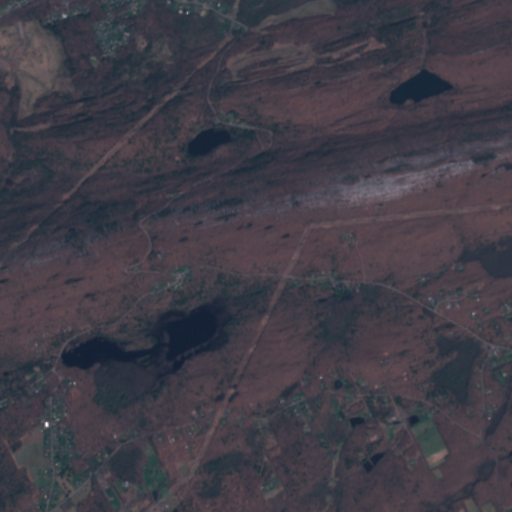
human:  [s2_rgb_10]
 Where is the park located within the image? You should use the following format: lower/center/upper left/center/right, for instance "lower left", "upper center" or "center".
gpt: The park is located in the upper left of the image.
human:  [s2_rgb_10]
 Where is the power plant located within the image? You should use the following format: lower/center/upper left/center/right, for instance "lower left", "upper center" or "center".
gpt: There is no power plant in the image.